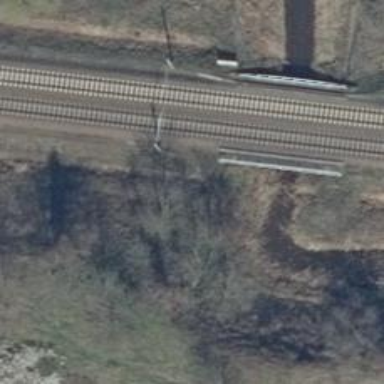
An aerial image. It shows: Bridge over railway with electrified contact lines.